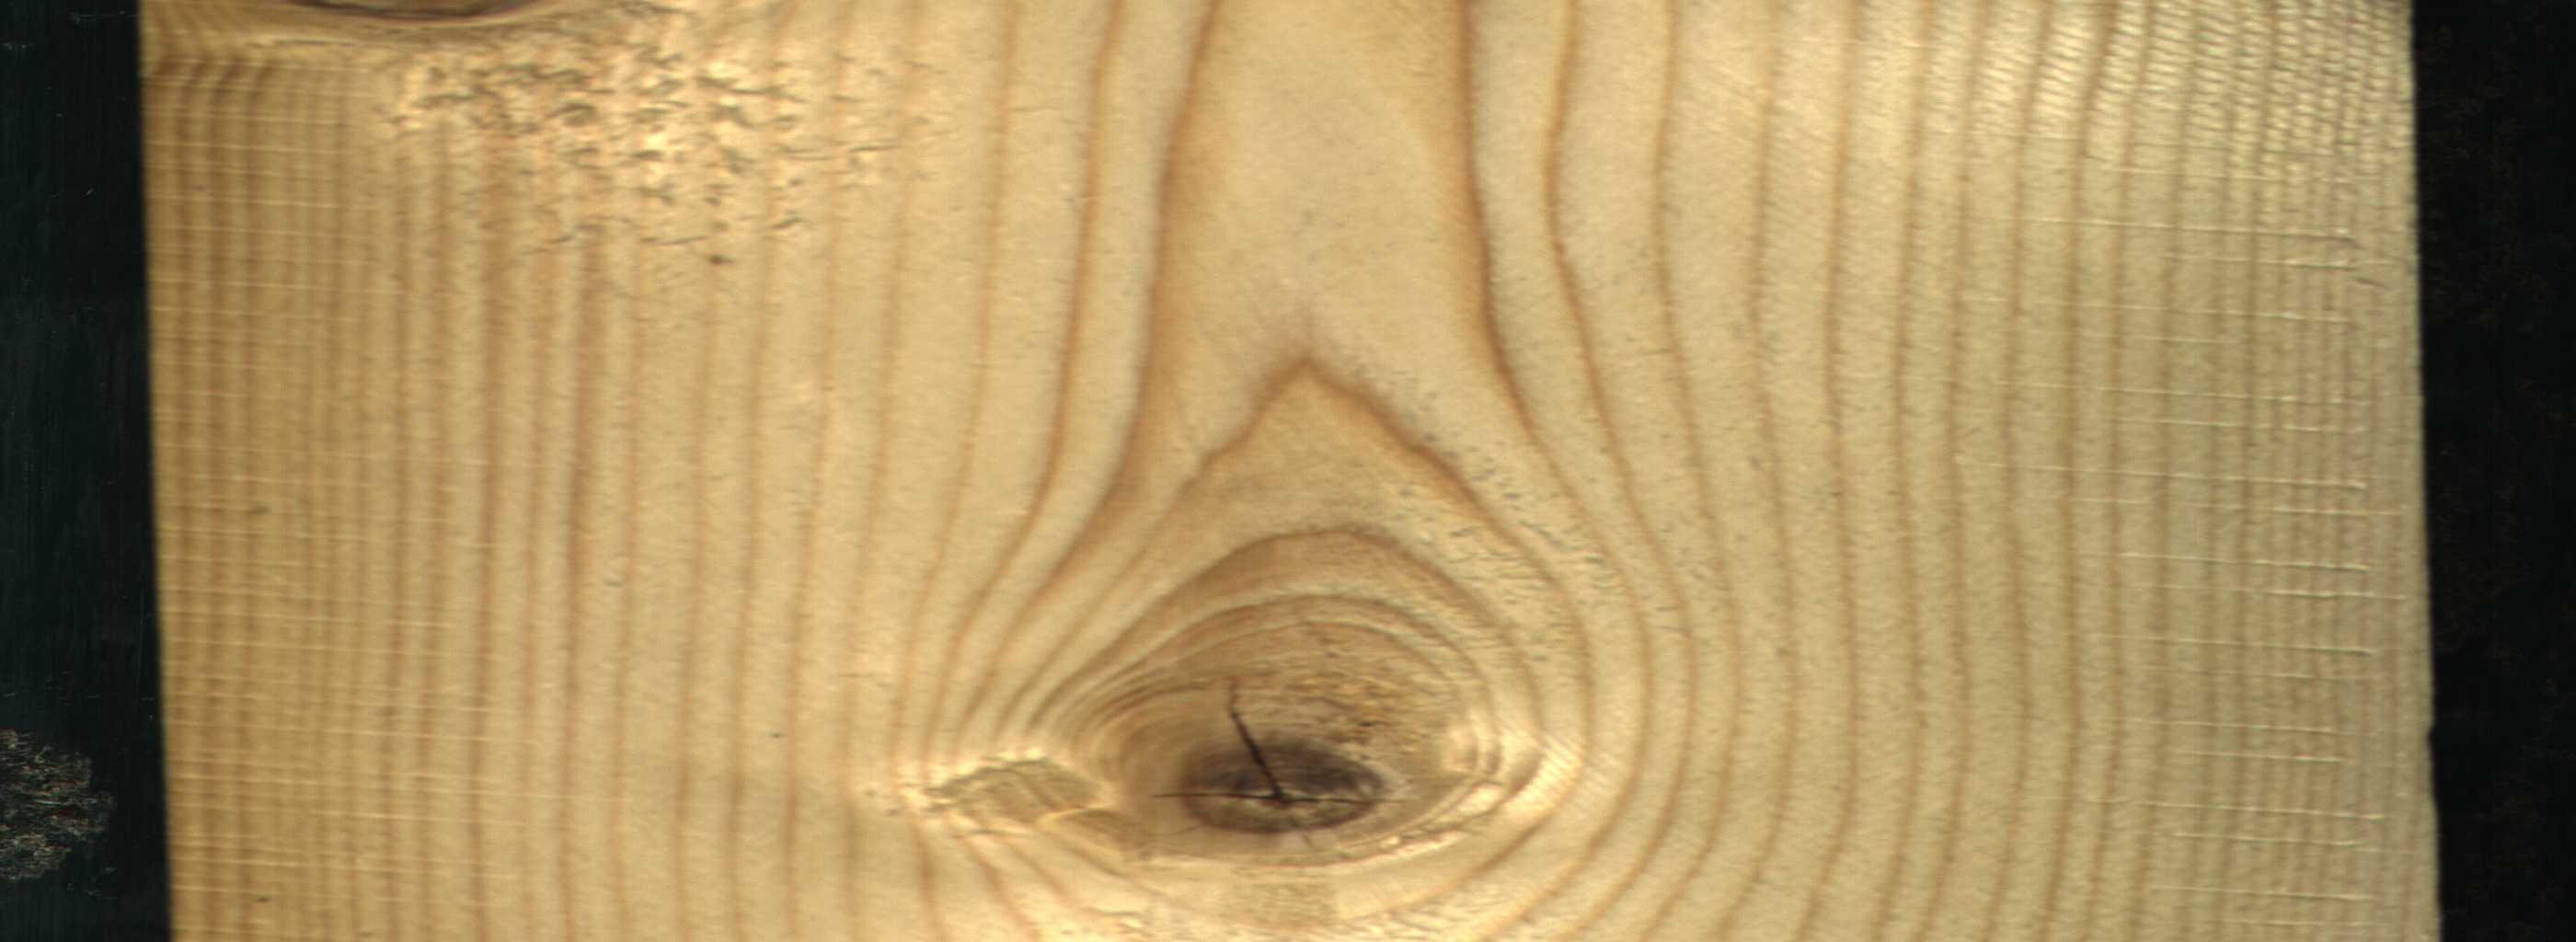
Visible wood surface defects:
knot_with_crack
Live_Knot